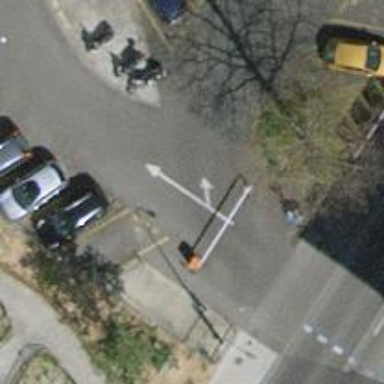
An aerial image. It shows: Lift gate barrier.